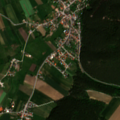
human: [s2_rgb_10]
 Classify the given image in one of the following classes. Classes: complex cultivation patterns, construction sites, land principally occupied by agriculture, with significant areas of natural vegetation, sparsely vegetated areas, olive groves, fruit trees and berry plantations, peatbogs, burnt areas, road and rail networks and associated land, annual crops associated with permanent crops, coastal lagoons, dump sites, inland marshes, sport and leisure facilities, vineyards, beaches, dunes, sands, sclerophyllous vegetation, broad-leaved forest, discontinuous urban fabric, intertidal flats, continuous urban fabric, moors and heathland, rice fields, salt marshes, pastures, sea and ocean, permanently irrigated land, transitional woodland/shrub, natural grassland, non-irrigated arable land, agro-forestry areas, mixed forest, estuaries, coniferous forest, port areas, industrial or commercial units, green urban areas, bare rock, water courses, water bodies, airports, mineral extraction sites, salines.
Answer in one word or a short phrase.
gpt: discontinuous urban fabric, non-irrigated arable land, pastures, complex cultivation patterns, coniferous forest